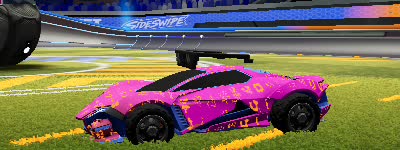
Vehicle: werewolf